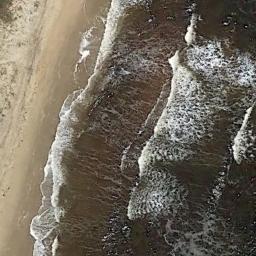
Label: beach